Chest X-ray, PA view. Patient: 34 years old, sex F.
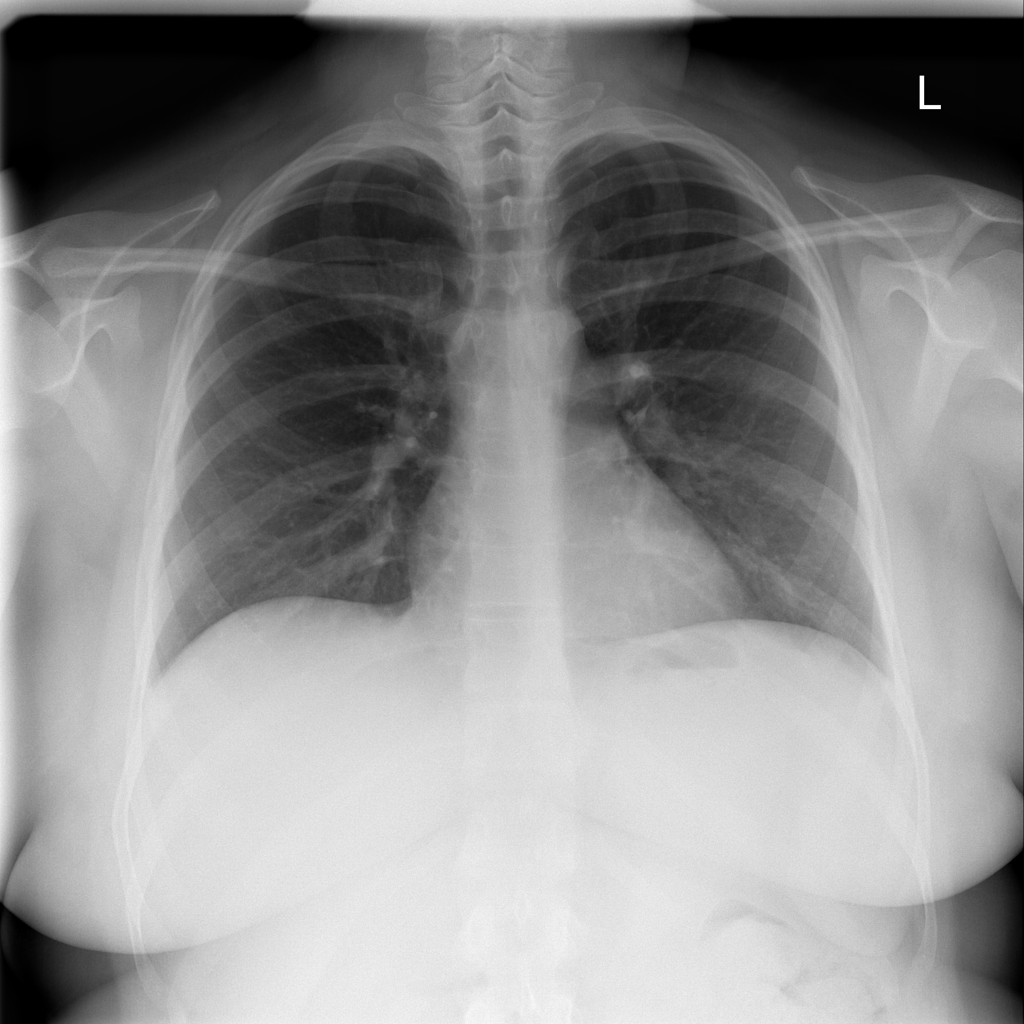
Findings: No Finding